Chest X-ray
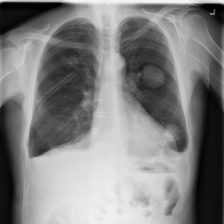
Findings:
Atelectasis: negative
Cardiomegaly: negative
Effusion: positive
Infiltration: negative
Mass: positive
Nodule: negative
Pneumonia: negative
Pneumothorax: negative
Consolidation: negative
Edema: negative
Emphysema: negative
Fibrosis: negative
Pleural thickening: negative
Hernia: negative